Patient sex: M
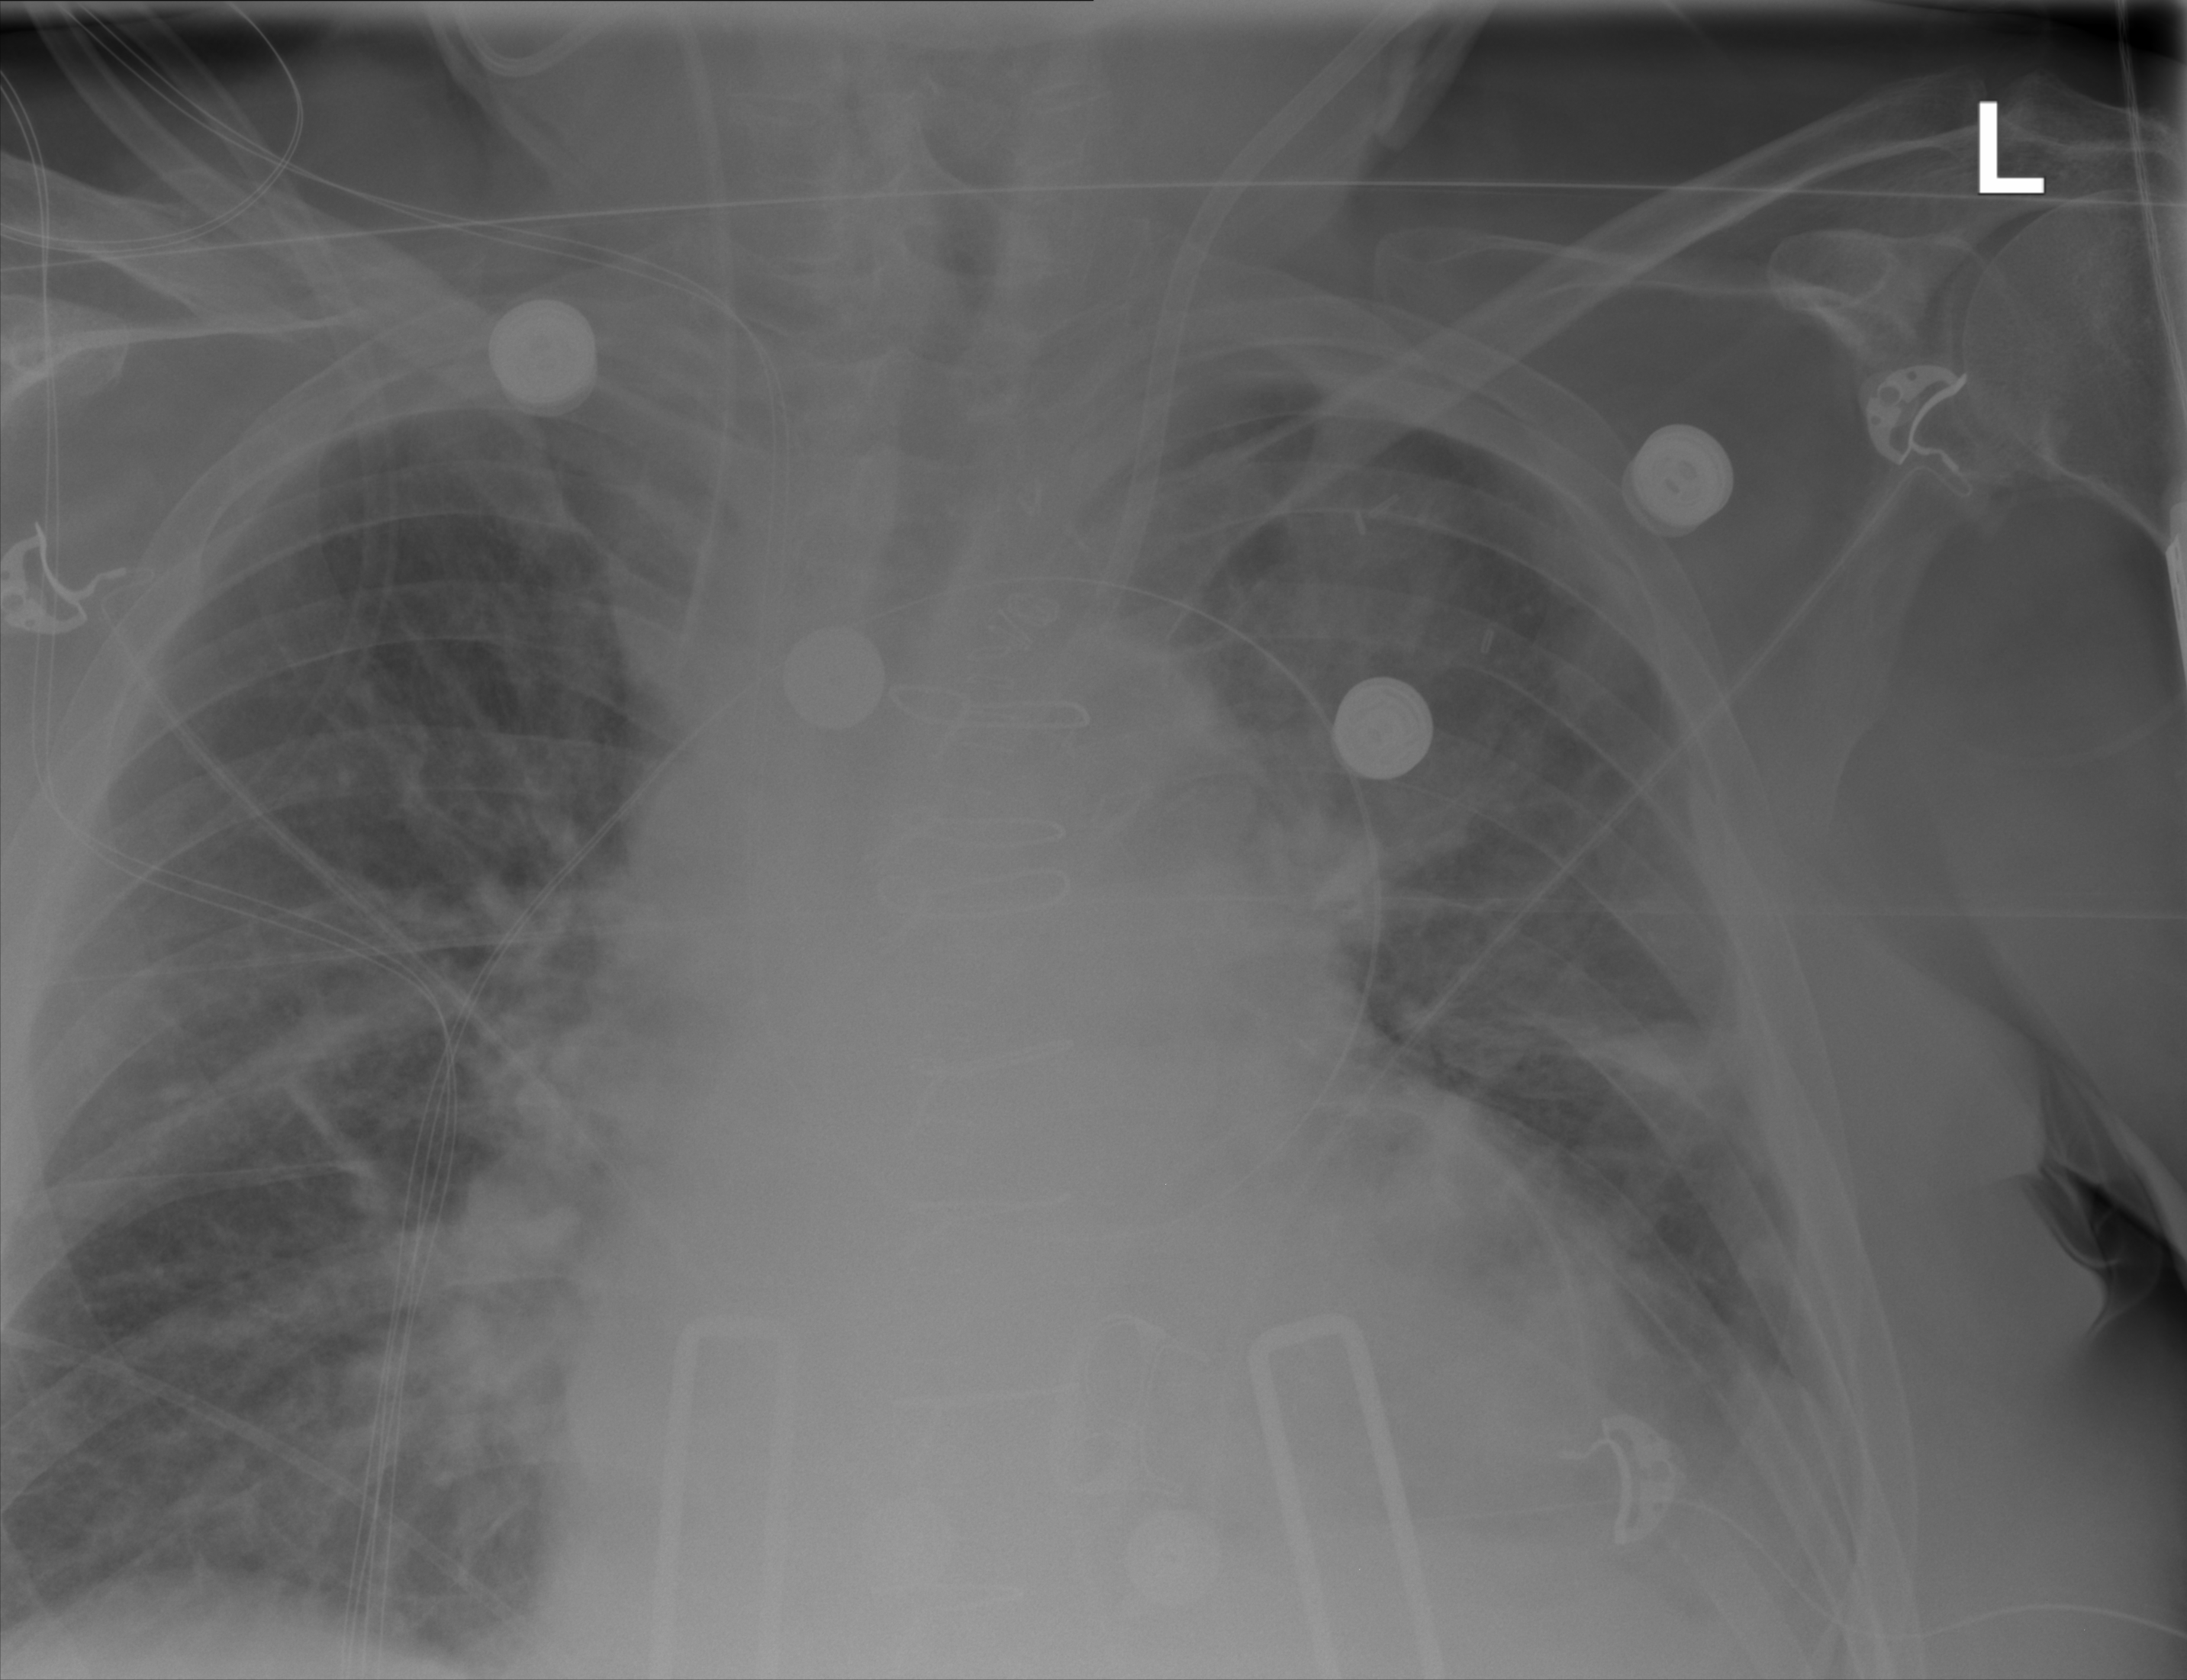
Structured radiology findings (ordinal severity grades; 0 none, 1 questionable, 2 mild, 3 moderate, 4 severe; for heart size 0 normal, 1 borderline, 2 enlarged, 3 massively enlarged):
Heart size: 2
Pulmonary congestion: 2
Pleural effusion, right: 0
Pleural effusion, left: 2
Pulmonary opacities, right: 0
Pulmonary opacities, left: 2
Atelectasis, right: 0
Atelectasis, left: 2